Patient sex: M
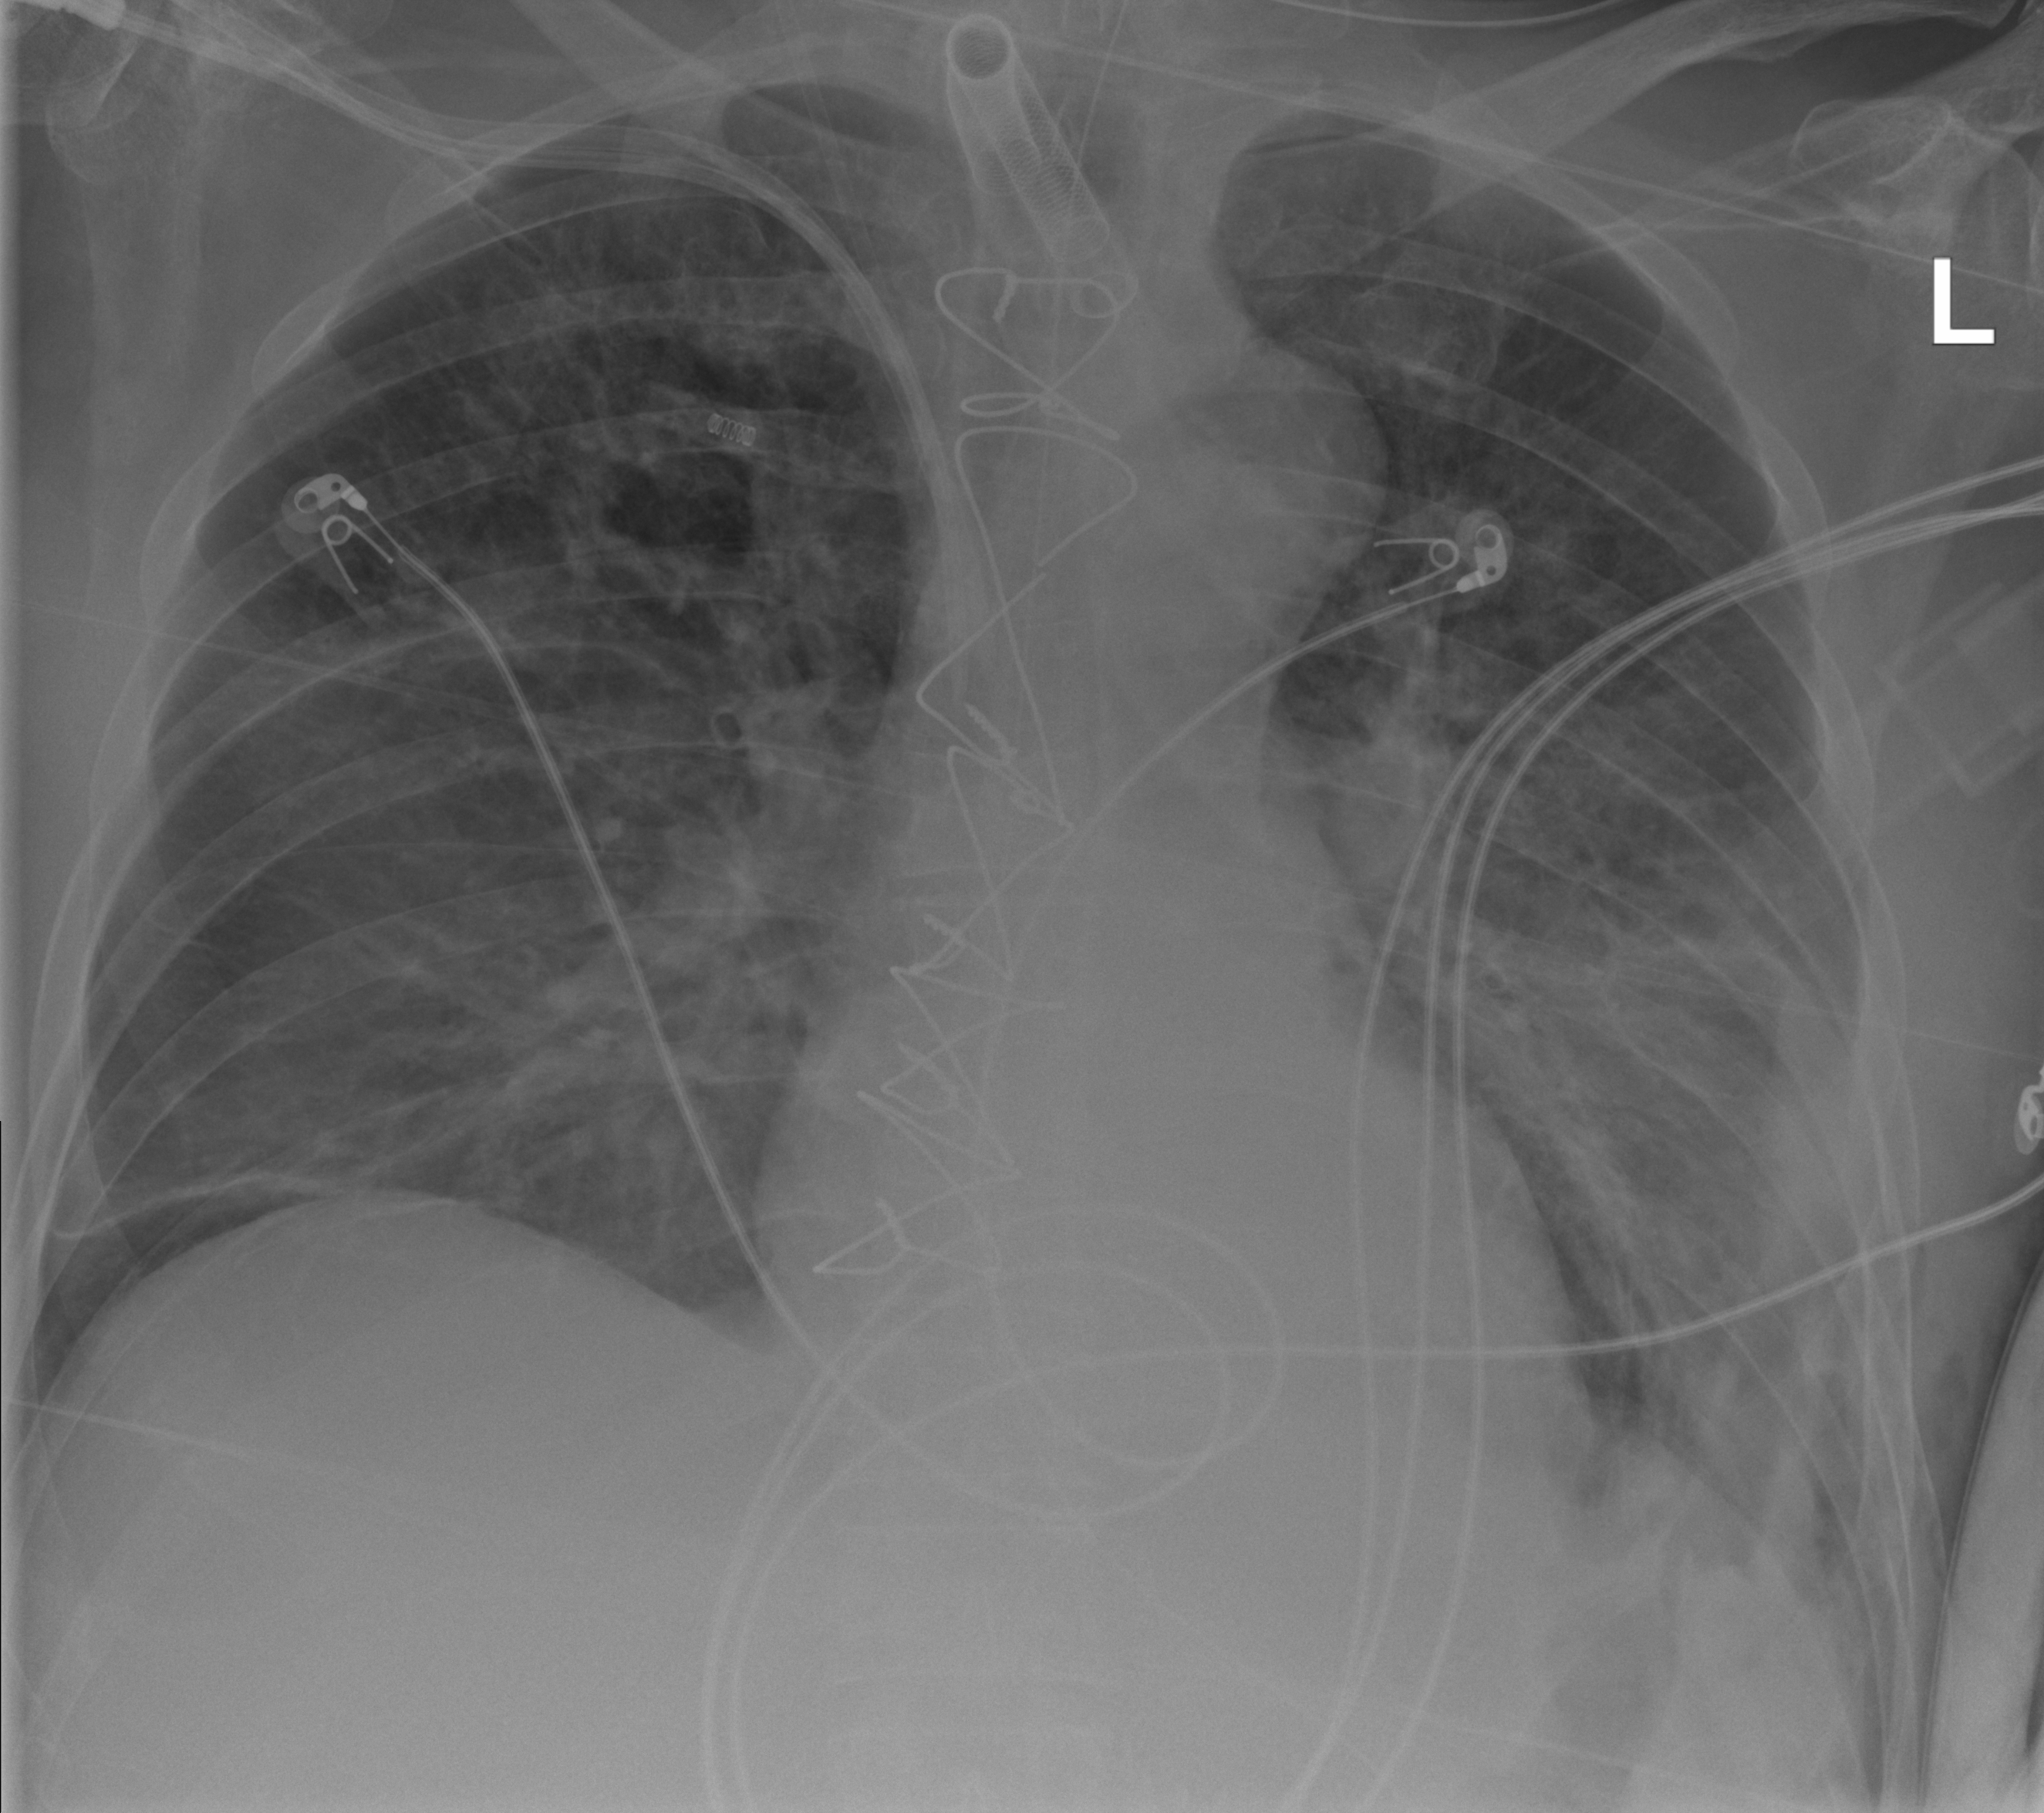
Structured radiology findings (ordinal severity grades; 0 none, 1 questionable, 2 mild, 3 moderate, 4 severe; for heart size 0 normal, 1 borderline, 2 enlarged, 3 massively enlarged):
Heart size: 1
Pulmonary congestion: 2
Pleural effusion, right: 1
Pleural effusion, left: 3
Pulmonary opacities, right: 2
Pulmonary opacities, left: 3
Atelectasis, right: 2
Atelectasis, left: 3